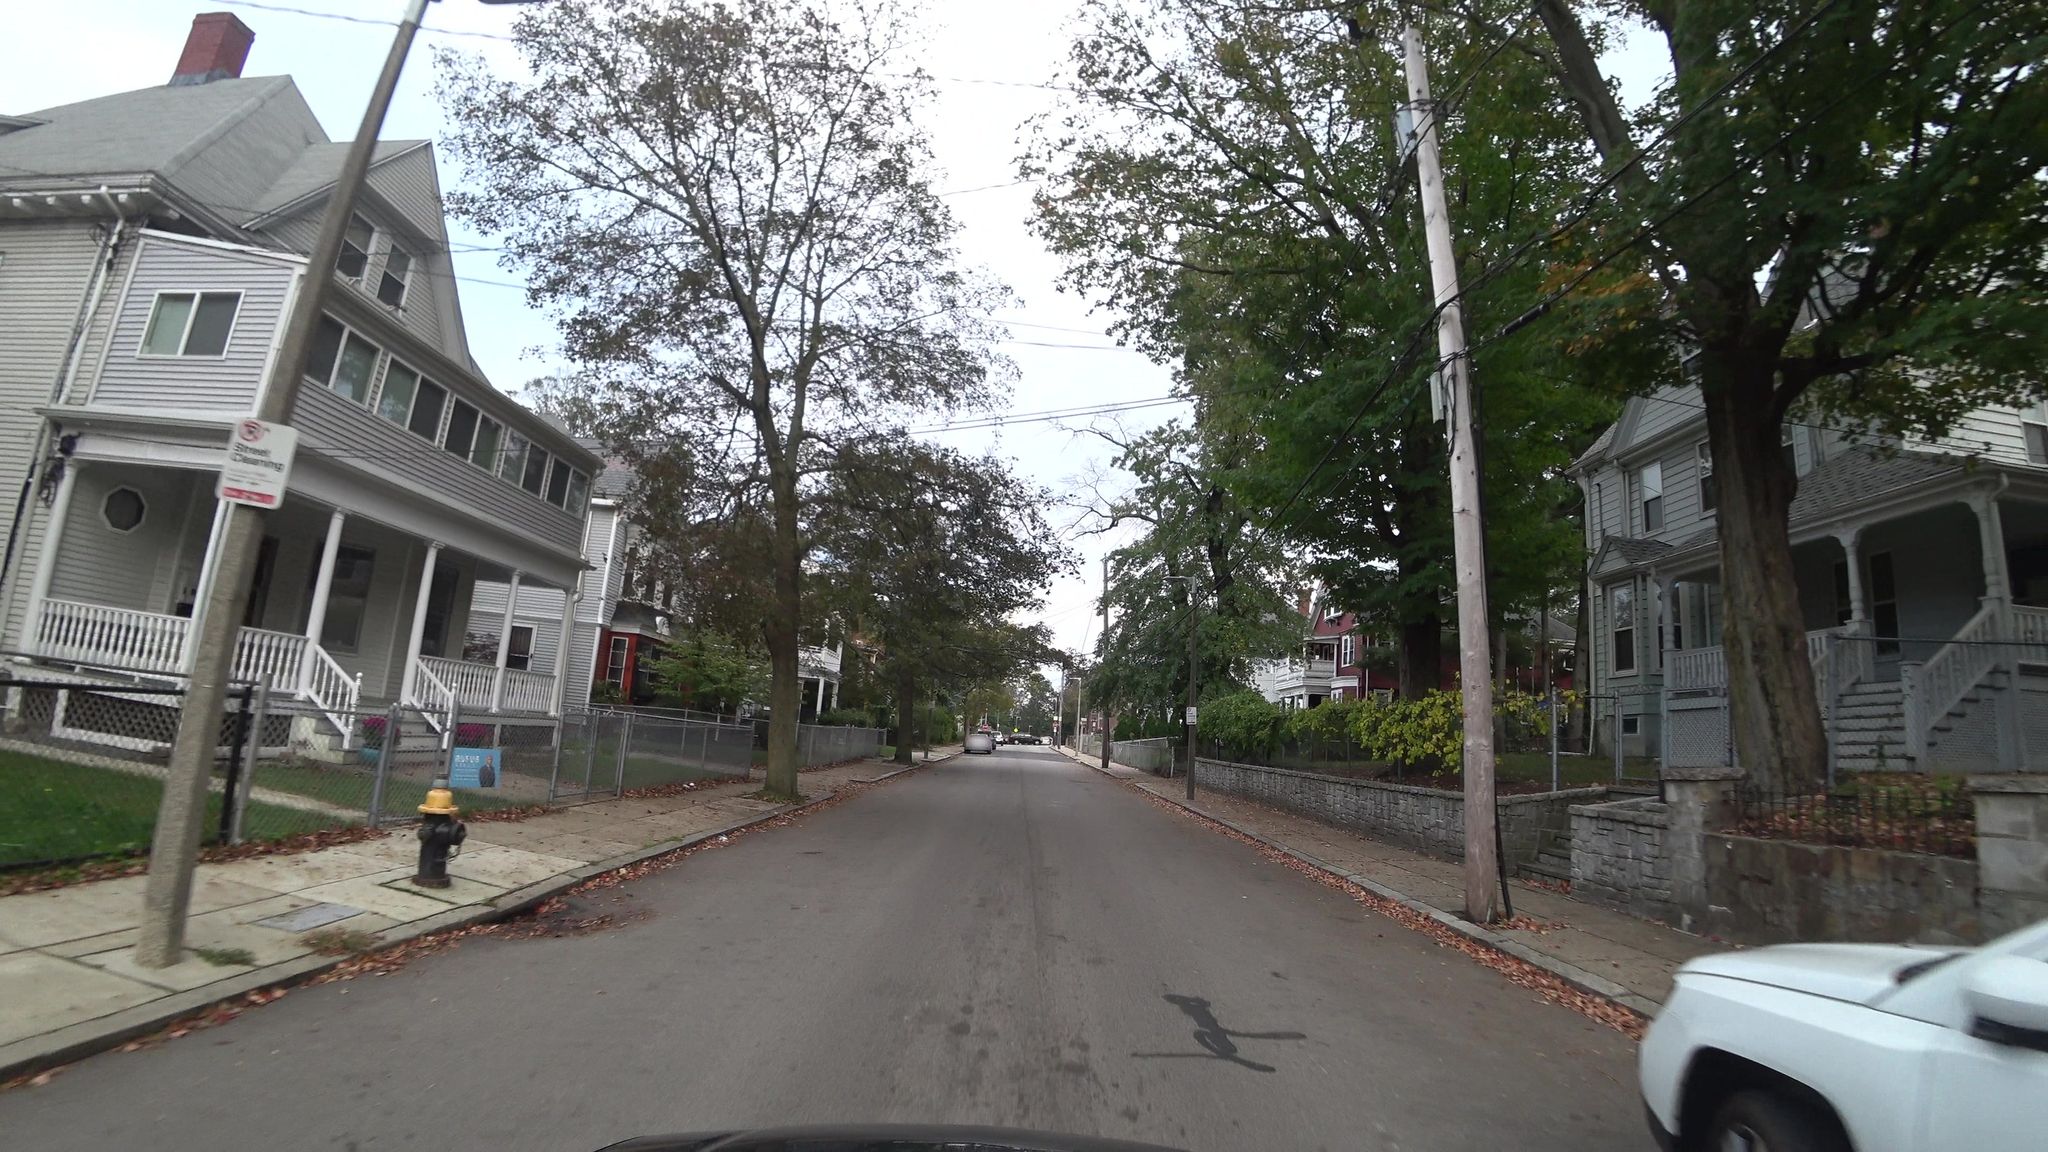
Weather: cloudy
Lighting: day
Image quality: good
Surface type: driving surface
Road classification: residential
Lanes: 1
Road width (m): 12.2
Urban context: urban centre
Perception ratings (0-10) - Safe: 7.33, Lively: 7.6, Beautiful: 8.19, Boring: 3.23, Depressing: 1.34, Wealthy: 6.07